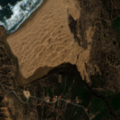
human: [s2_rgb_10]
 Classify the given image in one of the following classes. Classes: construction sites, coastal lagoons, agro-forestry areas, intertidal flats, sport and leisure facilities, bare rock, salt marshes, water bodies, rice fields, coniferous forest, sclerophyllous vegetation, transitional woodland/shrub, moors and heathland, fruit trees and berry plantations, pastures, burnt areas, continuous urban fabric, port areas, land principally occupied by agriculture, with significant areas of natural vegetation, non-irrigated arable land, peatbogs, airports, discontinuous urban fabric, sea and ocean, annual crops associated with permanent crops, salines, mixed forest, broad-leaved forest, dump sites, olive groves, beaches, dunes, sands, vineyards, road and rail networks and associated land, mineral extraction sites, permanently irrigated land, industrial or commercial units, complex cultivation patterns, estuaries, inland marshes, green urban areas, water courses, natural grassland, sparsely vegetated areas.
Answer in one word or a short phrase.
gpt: non-irrigated arable land, complex cultivation patterns, sclerophyllous vegetation, beaches, dunes, sands, sea and ocean